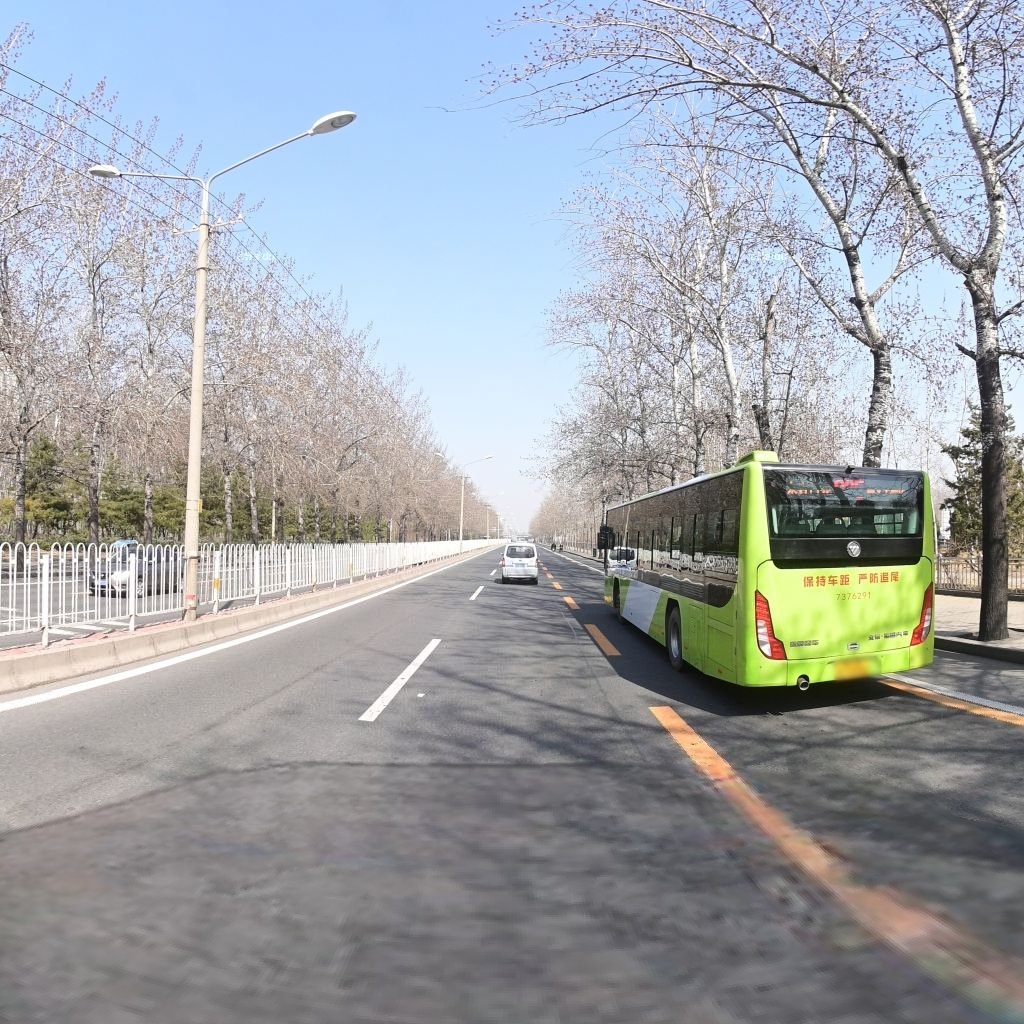
Region: Chaoyang
Road damage annotations: longitudinal patch, longitudinal patch